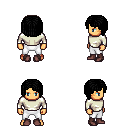
a pixel art fantasy rpg character, male body template, human, tanned skin, white long-sleeve shirt, white pants, black pageboy hairstyle, maroon shoes, four views (front, back, left, right), 2x2 character sprite sheet, small pixel art, hard edges, no anti-aliasing